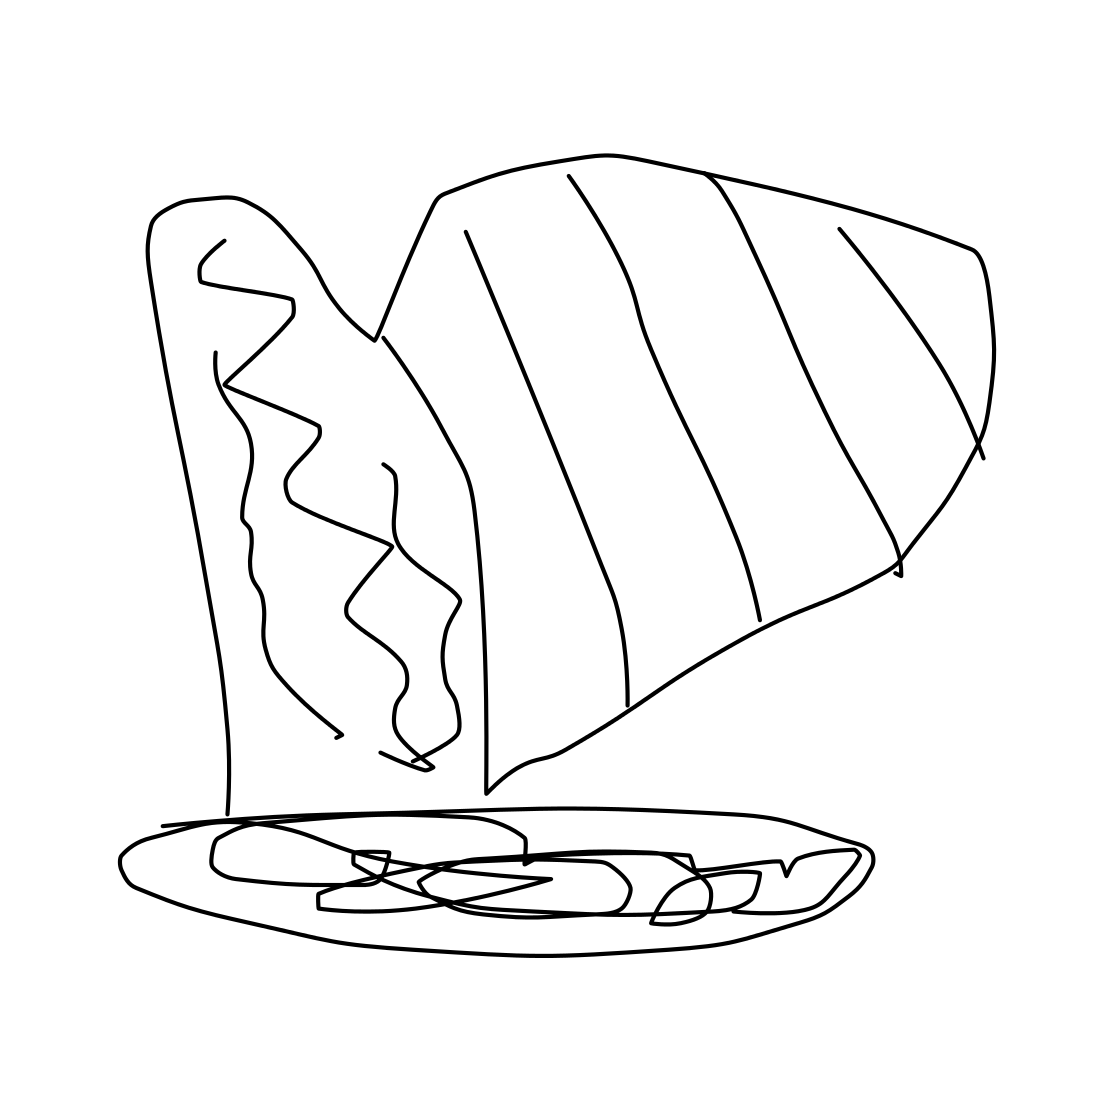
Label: harp